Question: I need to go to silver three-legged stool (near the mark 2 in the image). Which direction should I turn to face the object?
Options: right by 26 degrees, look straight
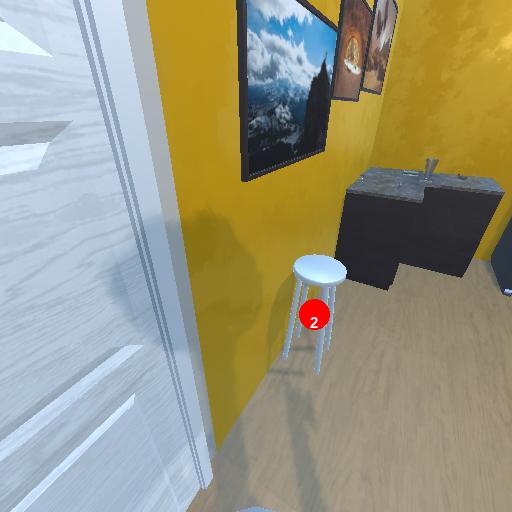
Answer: right by 26 degrees